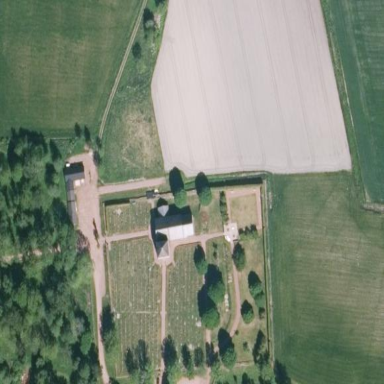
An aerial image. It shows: Graveyard.